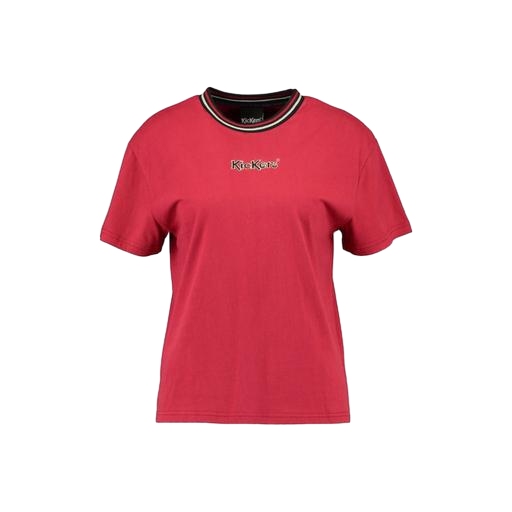
red classic ringer tee, red t-shirt woman, red plus size printed t-shirt only macy, white background